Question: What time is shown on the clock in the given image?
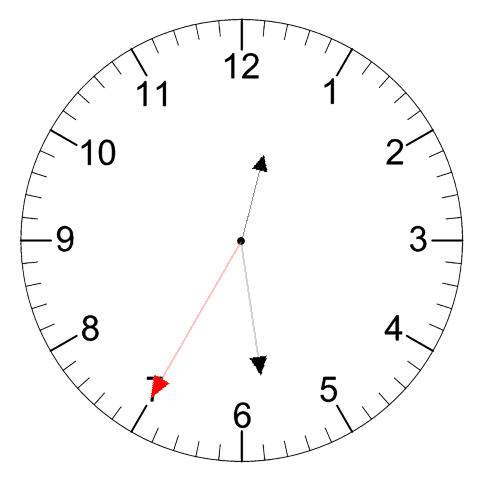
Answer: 12:28:35